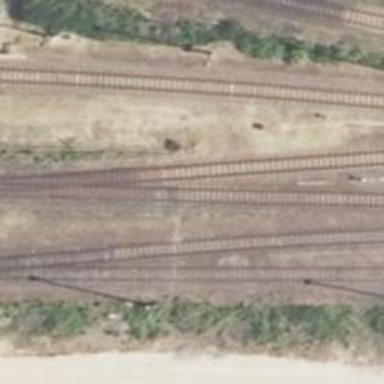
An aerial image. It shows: Rail yard with electrified contact lines for railway operations.